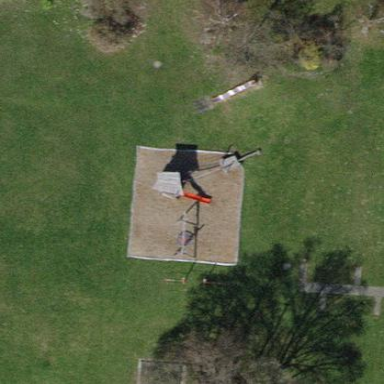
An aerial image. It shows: Playground area for leisure activities on the land.